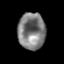
Tissue: prostate
Cell type: Fibroblasts
Senescence score: 0.7082
Nuclear area (px): 982
Mean DAPI intensity: 125.696